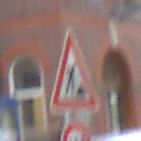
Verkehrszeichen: Arbeitsstelle
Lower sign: Geschwindigkeit120
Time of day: MorningAfternoon
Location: Outdoor (Urban)
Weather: Overcast
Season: NotSpecified
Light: Natural